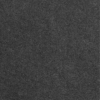
Label: dusty